Question: I'm searching for a way to execute Steam (Steam.exe) and wait for it to be loaded (Not to exited).
I was think a good idea is to list all the child handles and search for a string in the title handles because when steam loads exist a window handle named "Friends", but this is hard to do it for me (APIs) so maybe exist a easy way to wait for a program to load...
Example of what I will do:
'''
' First process
Process.start("Process 1.exe")
' Here will goes an efficient method to wait for application is loaded,
' not sleeping X seconds measuring the loading time or any of that.
' Second process
' Depends on first process fully loaded.
' If first process is not fully loaded (libraries and that) then this process can't run.
Process.start("Processs 2.exe")
'''
> UPDATE:
The Main question is how to wait for X process to be loaded, but about the Steam.exe I've noticed too when Steam is loaded tries to read/open some regkeys:
<URL>
Maybe I can do something with code to monitor if one of that RegKeys is accesed?
Something like this?:
'''
Dim RegKey = "HKLM\...blablabla"
Process.start("steam.exe")
While not Regkey.IsAccessed
' Do nothing and wait
Loop
Process.start("Second process.exe")
'''
> UPDATE 2:
I'm trying to make a function taking by reference the solution of Amegon, I don't finished the code because I'm getting an error in the line:
'''
Memory = hprocess.PrivateMemorySize64
'''

But I only get the error when I try to launch a "big" application (application that needs much time to load like Photoshop), with "little" apps works good.
Please if someone can help me to simplify/improve the Amegon's solution to make a Generic function and to correct the memory overflow error... Thank you!
This is my code:
'''
' This is the sub that launchs the unfinished function:
Private Sub Launch_Game()
'Wait_For_Application_To_Load("C:\Games\Steam.exe", "-applaunch 0")
Wait_For_Application_To_Load("C:\Program Files\Adobe Photoshop CS6 (64 Bit)\Photoshop.exe")
End Sub
Private Function Wait_For_Application_To_Load(ByVal APP_Path As String, Optional ByVal APP_Arguments As String = Nothing)
Dim File = My.Computer.FileSystem.GetFileInfo(APP_Path)
Process.Start(APP_Path, APP_Arguments)
Timer_CheckCPU.Tag = File.Name.Substring(0, File.Name.Length - 4) ' Photoshop
Timer_CheckCPU.Enabled = True
End Function
Private Declare Function ReadProcessMemory Lib "kernel32" (ByVal hProcess As Integer, ByVal lpBaseAddress As Integer, ByVal lpBuffer As Integer, ByVal nSize As Integer, ByRef lpNumberOfBytesWritten As Integer) As Integer
Private WithEvents Timer_CheckCPU As New Timer
Dim Memory_Value_Changed As Boolean
Dim CPU_Changed As Boolean
Dim CPU_Time As Boolean
Dim Running_Time As Boolean
Private _desiredTime_ms As Integer = 1500
Private Sub Timer_CheckCPU_Tick(sender As Object, ev As EventArgs) Handles Timer_CheckCPU.Tick
Timer_CheckCPU.Enabled = False
Dim pProcess() As Process = System.Diagnostics.Process.GetProcessesByName(Timer_CheckCPU.Tag)
Dim hprocess As Process = pProcess(0)
If hprocess Is Nothing Then
Running = False
Timer_CheckCPU.Enabled = True
Return
End If
Running = True
' Here is the error:
Memory = hprocess.PrivateMemorySize64
' MsgBox(hprocess.PrivateMemorySize64.ToString)
CPUTotal = hprocess.TotalProcessorTime.TotalMilliseconds
If AllConditionsGood() Then
If Not (_countdown.IsRunning) Then
_countdown.Reset()
_countdown.Start()
End If
Dim _elapsed As Integer = _countdown.ElapsedMilliseconds
If _elapsed >= _desiredTime_ms Then
Me.TopMost = True
MsgBox("process loaded")
Return
End If
Else
_countdown.Reset()
End If
Timer_CheckCPU.Enabled = True
End Sub
Private Function AllConditionsGood() As Boolean
If CPU_Time Then Return False
If Memory_Value_Changed Then Return False
If Running_Time Then Return False
Return True
End Function
Private _countdown As New Stopwatch
Private _Running As Boolean = False
Public WriteOnly Property Running() As Boolean
Set(ByVal value As Boolean)
_Running = value
If value Then
Running_Time = False
Else
Running_Time = True
End If
End Set
End Property
Private _CPUTotal As Integer
Public WriteOnly Property CPUTotal() As Integer
Set(ByVal value As Integer)
CPU = value - _CPUTotal 'used cputime since last check
_CPUTotal = value
End Set
End Property
Private _CPU As Integer
Public WriteOnly Property CPU() As Integer
Set(ByVal value As Integer)
If value = 0 Then
CPU_Time = False
Else
CPU_Time = True
End If
_CPU = value
End Set
End Property
Private _Memory As Integer
Public WriteOnly Property Memory() As Integer
Set(ByVal value As Integer)
MemoryDiff = Math.Abs(value - _Memory)
_Memory = value
End Set
End Property
Private _MemoryDiff As Integer
Public WriteOnly Property MemoryDiff() As Integer
Set(ByVal value As Integer)
If value = _MemoryDiff Then
Memory_Value_Changed = False
Else
Memory_Value_Changed = True
End If
_MemoryDiff = value
End Set
End Property
'''
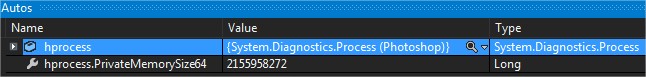
Answer: I have build an example program to show this memory and cpu observing
To run it create a new project, windows form application, then open the code part and insert the following code. -no need to add any controls, I added them in code manually. I as able to successfully run the code with VS 2012 ultimate on win8 prof x64- :
'''
Option Strict On
Imports System.Runtime.InteropServices
Public Class Form1
Private WithEvents btnStart As New Button
Private WithEvents tmrCheckCPU As New Timer
Private tbRunning As New TextBox
Private tbCPU As New TextBox
Private tbMemory As New TextBox
Private tbTime As New TextBox
Private Sub Form1_Load(sender As Object, e As EventArgs) Handles MyBase.Load
Me.Size = New Size(400, 400)
With btnStart
'.Text = "Start DxDiag"
.Text = "Start Photoshop"
Me.Controls.Add(btnStart)
.Location = New Point(50, 50)
.Size = New Size(200, 50)
End With
With tmrCheckCPU
.Interval = 100
.Enabled = False
End With
With tbRunning
Me.Controls.Add(tbRunning)
.Location = New Point(50, 110)
.Size = New Size(100, 40)
End With
With tbCPU
Me.Controls.Add(tbCPU)
.Location = New Point(50, 150)
.Size = New Size(100, 40)
End With
With tbMemory
Me.Controls.Add(tbMemory)
.Location = New Point(50, 200)
.Size = New Size(100, 40)
End With
With tbTime
Me.Controls.Add(tbTime)
.Location = New Point(50, 250)
.Size = New Size(100, 40)
End With
End Sub
Private Sub btnStart_Clicked(sender As Object, ev As EventArgs) Handles btnStart.Click
'start Process
'Process.Start("dxdiag.exe", "/whql:on")
Process.Start("C:\Program Files\Adobe\Adobe Photoshop CS6 (64 Bit)\Photoshop.exe")
'start watching Timer
tmrCheckCPU.Enabled = True
End Sub
Private Function FindProcess(MainWindowTitle As String) As System.Diagnostics.Process
For Each ele As System.Diagnostics.Process In Process.GetProcesses
If ele.MainWindowTitle = MainWindowTitle Then Return ele
Next
Return Nothing
End Function
Private Sub tmrCheckCPU_Tick(sender As Object, ev As EventArgs) Handles tmrCheckCPU.Tick
tmrCheckCPU.Enabled = False
'Dim name As String = "DirectX Diagnostic Tool"
Dim name As String = "Adobe Photoshop CS6 Extended"
Dim hprocess As Process = FindProcess(name)
If hprocess Is Nothing Then
Running = False
tmrCheckCPU.Enabled = True
Return
End If
Running = True
Memory = hprocess.PrivateMemorySize64
CPUTotal = hprocess.TotalProcessorTime.TotalMilliseconds
If AllConditionsGood() Then
If Not (_countdown.IsRunning) Then
_countdown.Reset()
_countdown.Start()
End If
Dim _elapsed As Long = _countdown.ElapsedMilliseconds
If _elapsed >= _desiredTime_ms Then
tbTime.Text = _desiredTime_ms.ToString
tbTime.BackColor = Color.LightGreen
Me.TopMost = True
Me.Focus()
MsgBox("process loaded")
Return
Else
tbTime.Text = _elapsed.ToString
tbTime.BackColor = Color.LightGreen
End If
Else
_countdown.Reset()
End If
tmrCheckCPU.Enabled = True
End Sub
Private _desiredTime_ms As Integer = 1500
Private Function AllConditionsGood() As Boolean
If tbCPU.BackColor <> Color.LightGreen Then Return False
If tbMemory.BackColor <> Color.LightGreen Then Return False
If tbRunning.BackColor <> Color.LightGreen Then Return False
Return True
End Function
Private _countdown As New Stopwatch
Private _Running As Boolean = False
Public WriteOnly Property Running() As Boolean
Set(ByVal value As Boolean)
_Running = value
If value Then
tbRunning.Text = "Running"
tbRunning.BackColor = Color.LightGreen
Else
tbRunning.Text = "Not Running"
tbRunning.BackColor = Color.LightPink
End If
End Set
End Property
Private _CPUTotal As Double
Public WriteOnly Property CPUTotal() As Double
Set(ByVal value As Double)
CPU = value - _CPUTotal 'used cputime since last check
_CPUTotal = value
End Set
End Property
Private _CPU As Double
Public WriteOnly Property CPU() As Double
Set(ByVal value As Double)
If value = 0 Then
tbCPU.BackColor = Color.LightGreen
Else
tbCPU.BackColor = Color.LightPink
End If
_CPU = value
tbCPU.Text = value.ToString
End Set
End Property
Private _Memory As Long
Public WriteOnly Property Memory() As Long
Set(ByVal value As Long)
MemoryDiff = Math.Abs(value - _Memory)
_Memory = value
End Set
End Property
Private _MemoryDiff As Long
Public WriteOnly Property MemoryDiff() As Long
Set(ByVal value As Long)
If value = _MemoryDiff Then
tbMemory.BackColor = Color.LightGreen
Else
tbMemory.BackColor = Color.LightPink
End If
_MemoryDiff = value
tbMemory.Text = value.ToString
End Set
End Property
End Class
'''
If you click on the button, it will start dxdiag and shows the change of memory and the difference of total cpu time (compared with last time) in textboxes. If all conditions are met (running, no cpu total time change, no memory change) then a stopwatch will count to 1500 and then a messagebox will say 'finished'
It is dirty written, but I guess you understand the main core (how to find the correct process without any dll declare method), how to read some information of that process after finding it, and in what way to apply the conditions.
The waiting time is meant to assure that a second of pure hard drive loading time will not create the wrong impression that loading is done (no memory or cpu change maybe).
The risk is that.. if a page will automatically appear and show content/advertisement, then maybe the cpu is constantly used. so you may only check for memory change or any other value tht you can access from the Process.
corrected code (fixed the wrong data types). Now Option strict is not complaining about my code :)